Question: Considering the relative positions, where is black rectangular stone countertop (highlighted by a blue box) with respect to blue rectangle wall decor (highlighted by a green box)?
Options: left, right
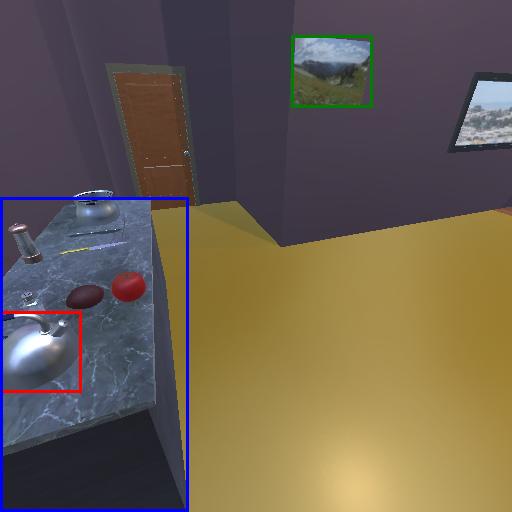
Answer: left